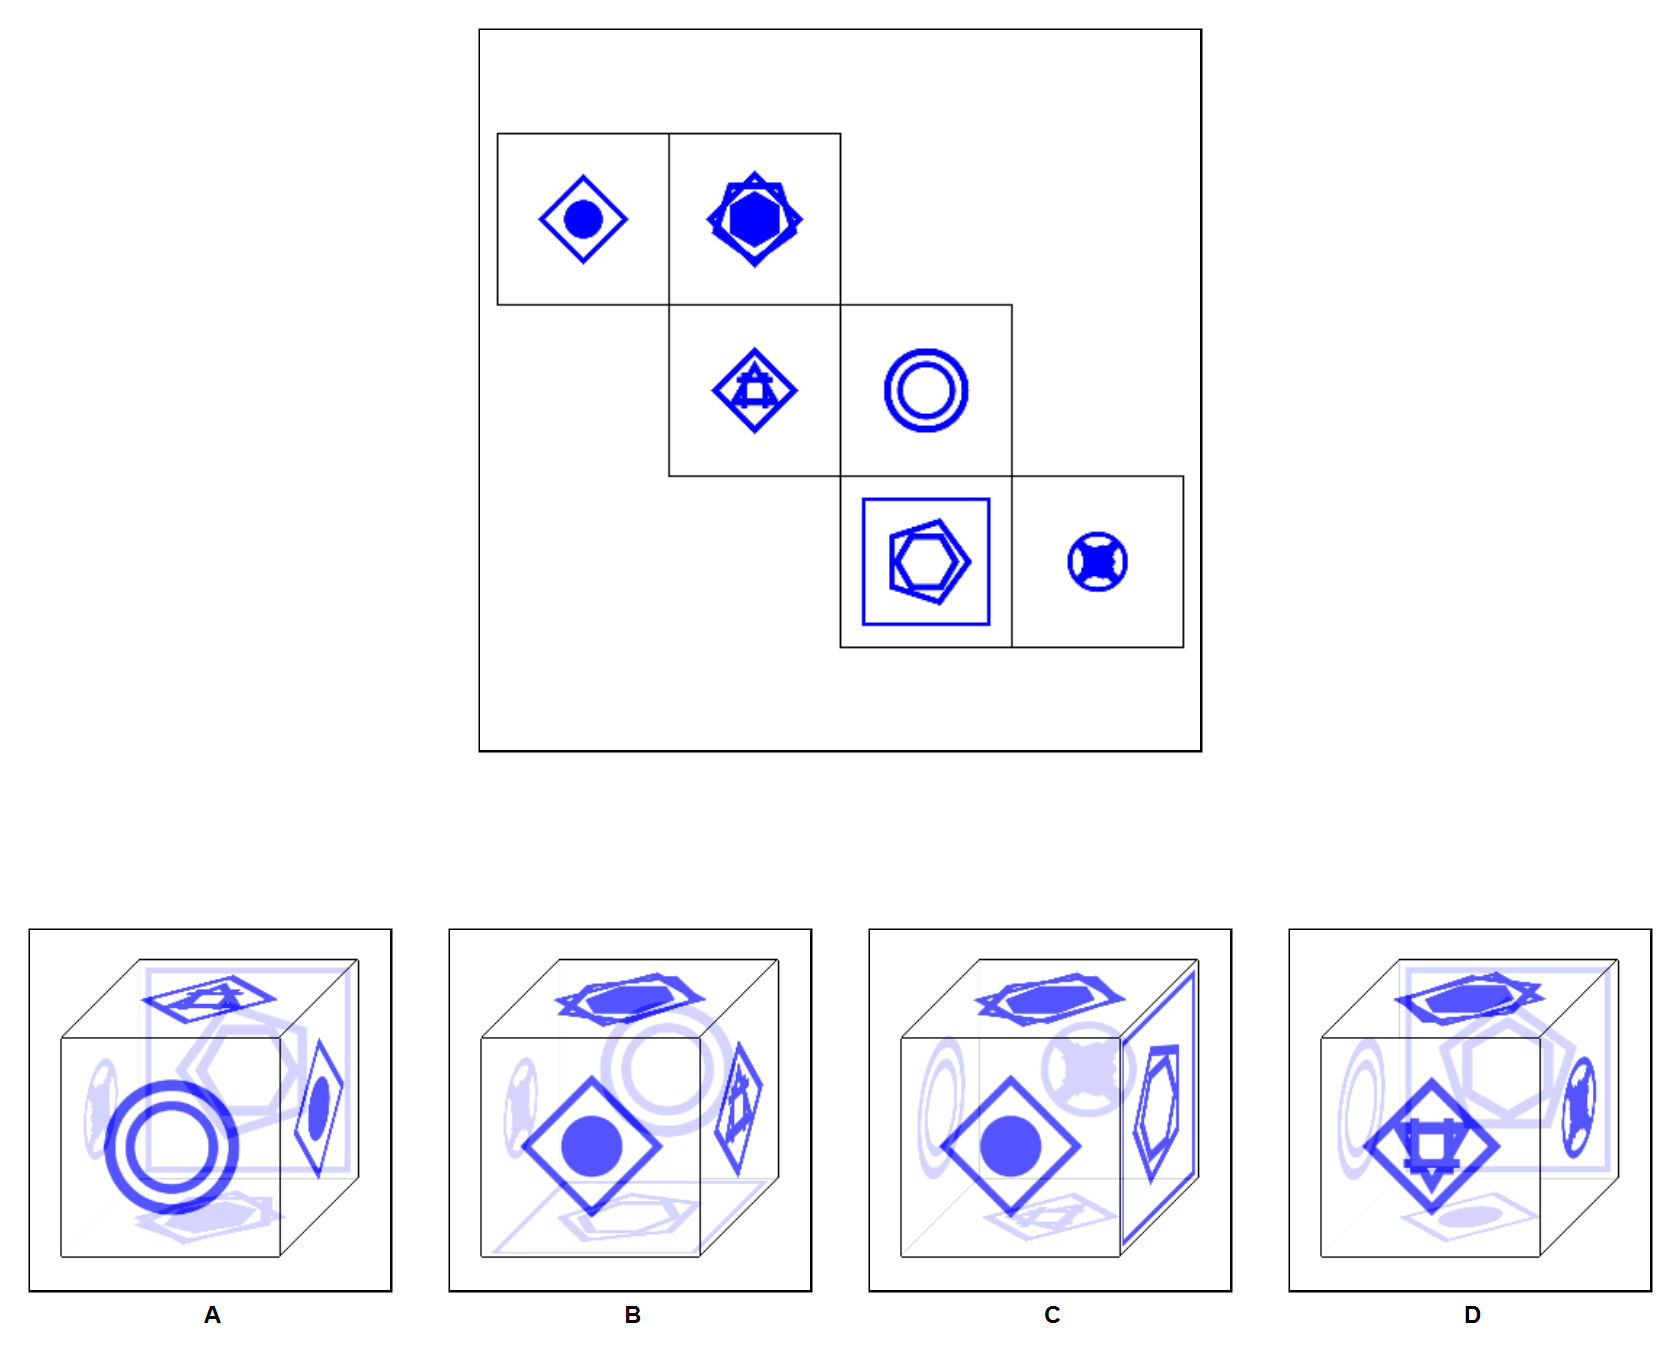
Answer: B